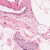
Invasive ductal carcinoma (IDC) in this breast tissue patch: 0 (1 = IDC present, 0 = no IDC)